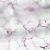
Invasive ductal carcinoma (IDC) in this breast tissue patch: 0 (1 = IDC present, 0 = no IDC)